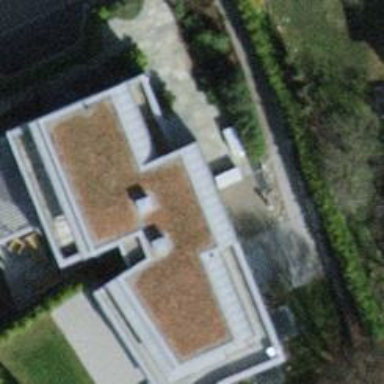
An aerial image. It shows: Building with flat roof.